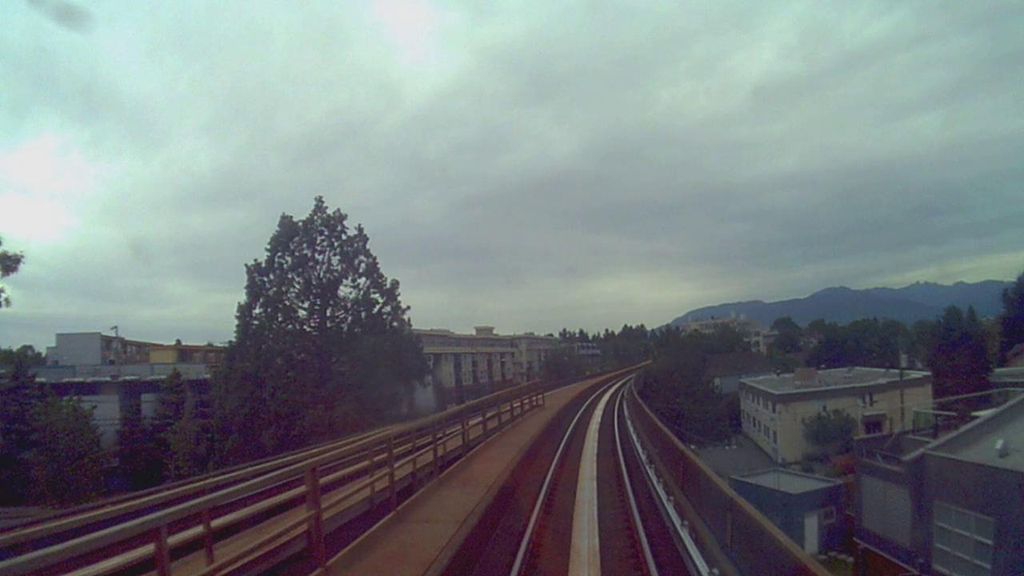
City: vancouver